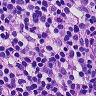
Metastatic tissue present: no